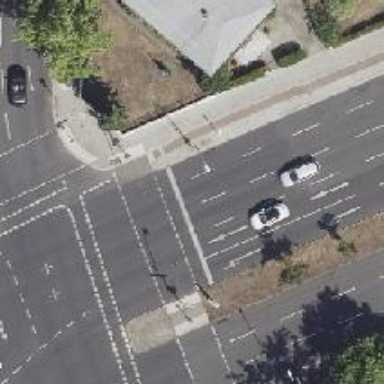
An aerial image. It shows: Road with traffic signals.